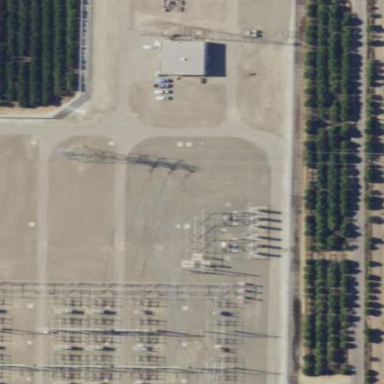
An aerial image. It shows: Power substation surrounded by fence.